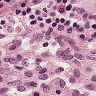
Metastatic tissue present: no